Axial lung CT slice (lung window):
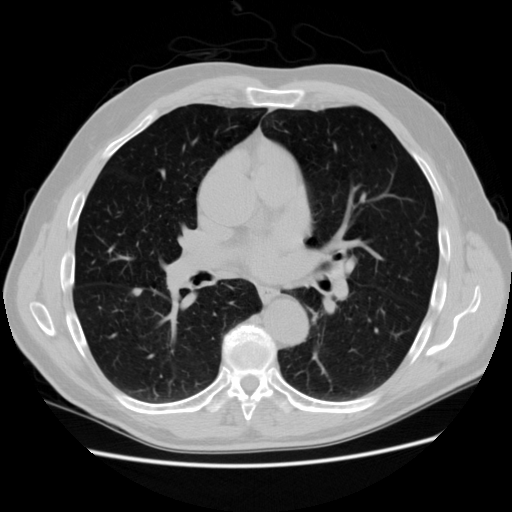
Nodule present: yes
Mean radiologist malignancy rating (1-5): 2.25